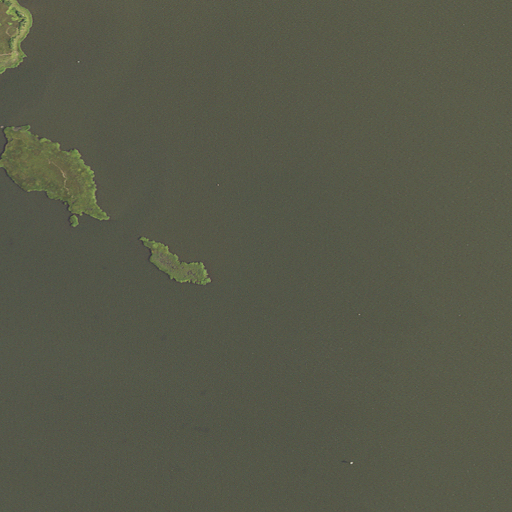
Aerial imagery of cape in Maryland named Jenkins Point containing open water and herbaceous wetlands